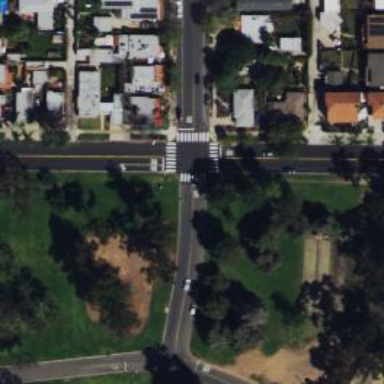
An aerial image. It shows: Marked crossing on the road.